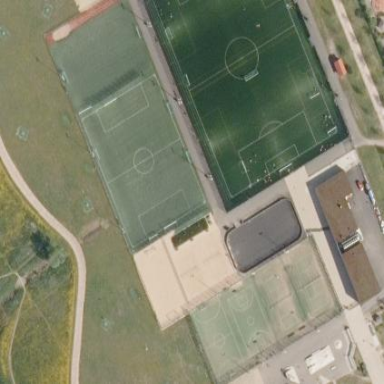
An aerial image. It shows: Artificial turf soccer pitch for leisure land.